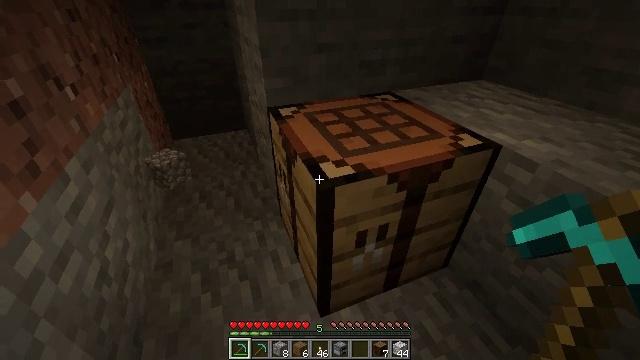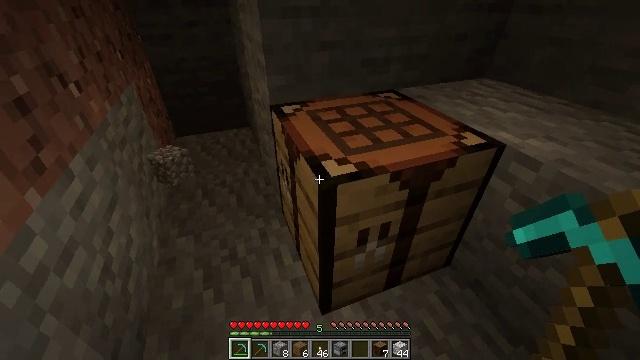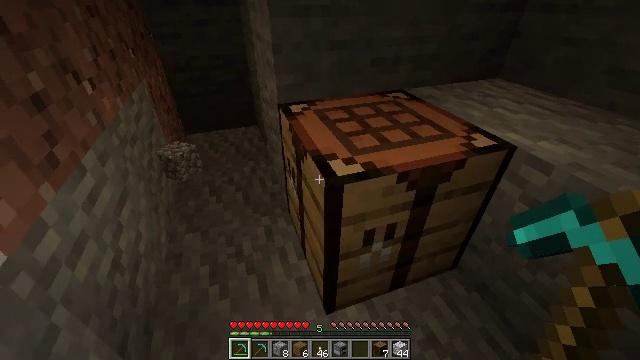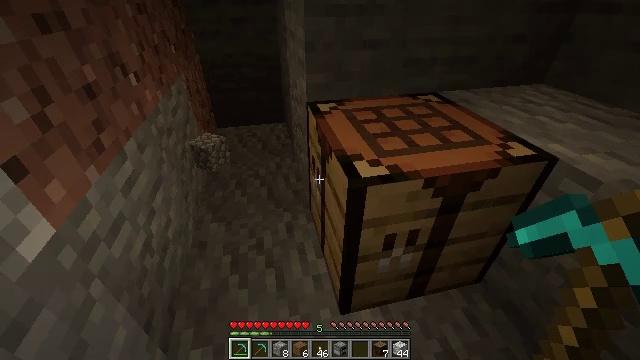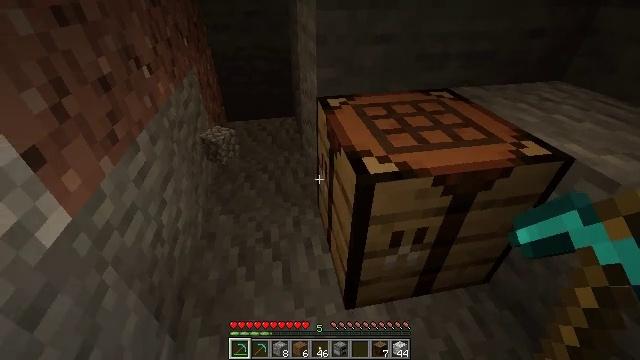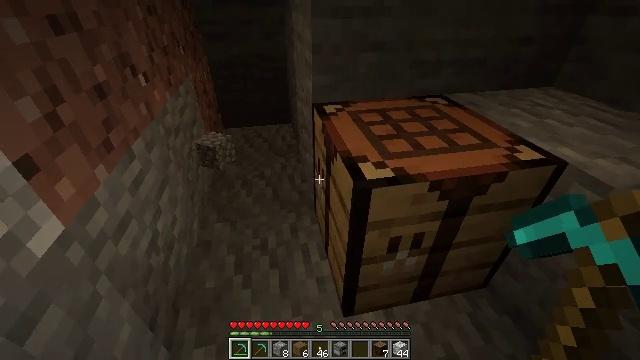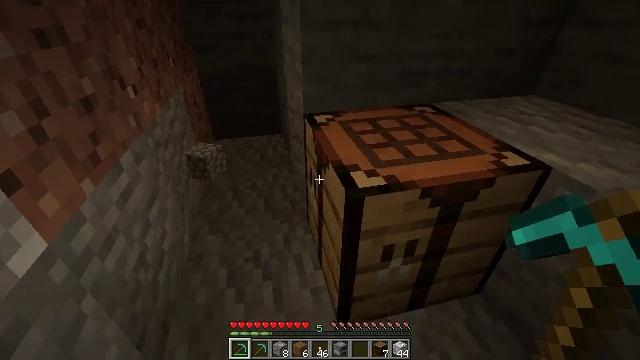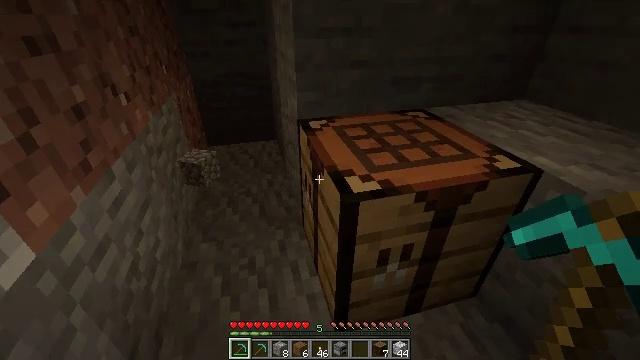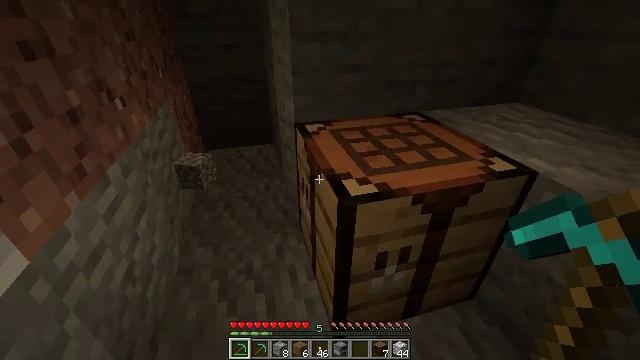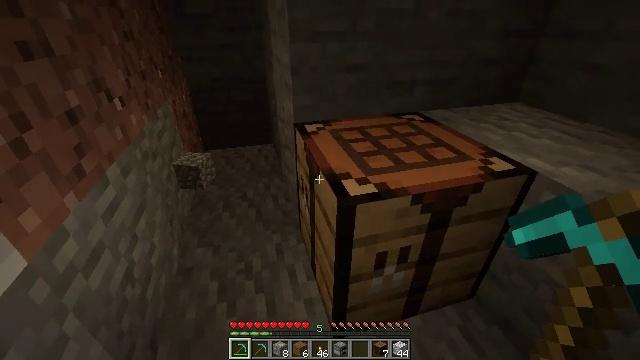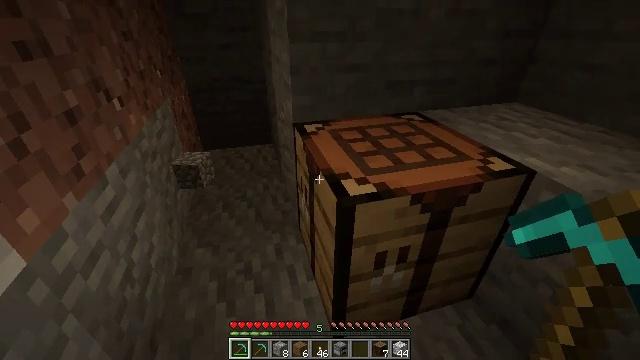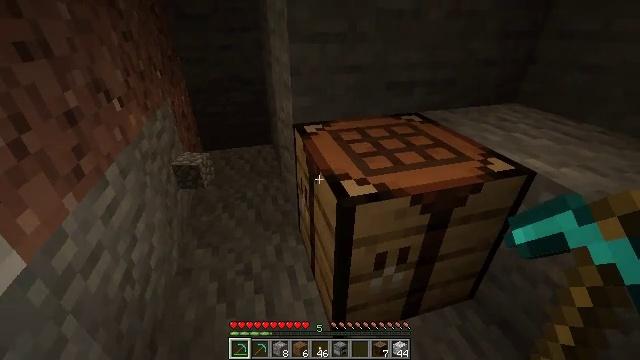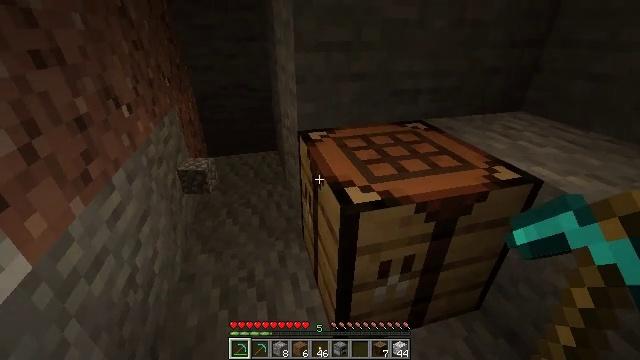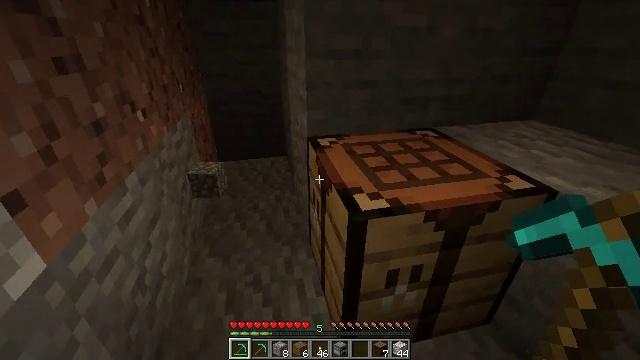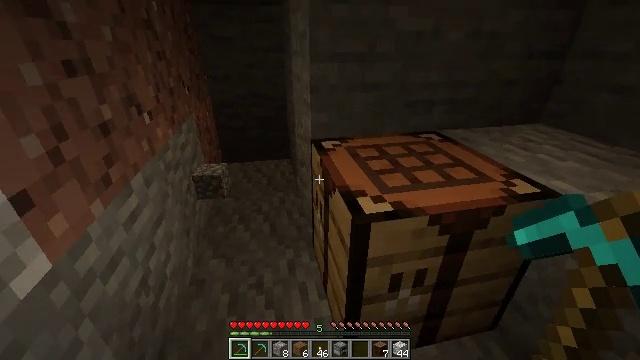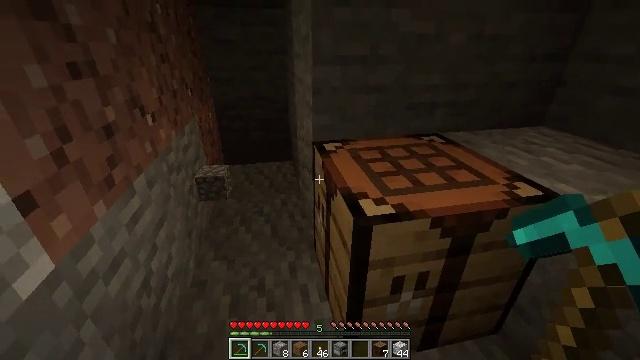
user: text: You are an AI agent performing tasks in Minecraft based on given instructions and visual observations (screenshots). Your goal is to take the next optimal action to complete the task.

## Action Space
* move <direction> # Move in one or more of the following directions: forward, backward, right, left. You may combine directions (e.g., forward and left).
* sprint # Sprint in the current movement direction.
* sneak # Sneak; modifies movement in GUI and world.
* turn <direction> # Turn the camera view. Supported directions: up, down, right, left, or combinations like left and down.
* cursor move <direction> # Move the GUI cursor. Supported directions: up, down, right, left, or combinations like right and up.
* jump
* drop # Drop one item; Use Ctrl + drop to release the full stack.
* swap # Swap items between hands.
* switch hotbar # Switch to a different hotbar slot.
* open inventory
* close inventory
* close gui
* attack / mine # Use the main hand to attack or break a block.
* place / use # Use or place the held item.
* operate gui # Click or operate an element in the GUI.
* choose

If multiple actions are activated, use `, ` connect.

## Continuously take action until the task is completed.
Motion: motion action
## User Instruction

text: Attack the crafting table to break it.
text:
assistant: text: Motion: no_op
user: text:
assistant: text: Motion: turn left
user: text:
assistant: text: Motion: turn left
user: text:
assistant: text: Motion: turn left and down
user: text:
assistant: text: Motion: turn up
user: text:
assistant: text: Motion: turn right and up
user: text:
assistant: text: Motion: turn right and up
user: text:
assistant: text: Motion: no_op
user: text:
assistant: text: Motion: no_op
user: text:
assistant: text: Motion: no_op
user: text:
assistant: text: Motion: no_op
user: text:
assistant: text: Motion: turn left and up
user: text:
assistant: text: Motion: turn left and up
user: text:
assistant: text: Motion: no_op
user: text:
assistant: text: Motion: no_op
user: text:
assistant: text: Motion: move forward and move left
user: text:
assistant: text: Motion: move forward and move left, turn up
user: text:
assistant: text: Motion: move forward and move left
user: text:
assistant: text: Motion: move forward and move left
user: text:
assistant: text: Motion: move forward
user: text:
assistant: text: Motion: move forward
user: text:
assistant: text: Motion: move forward
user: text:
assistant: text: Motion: move forward, turn right and down
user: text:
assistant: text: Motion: move forward, turn right and down
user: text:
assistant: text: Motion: no_op
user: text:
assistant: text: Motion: no_op
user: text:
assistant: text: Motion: no_op
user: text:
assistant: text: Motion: no_op
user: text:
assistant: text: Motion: move back
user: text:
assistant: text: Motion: move back